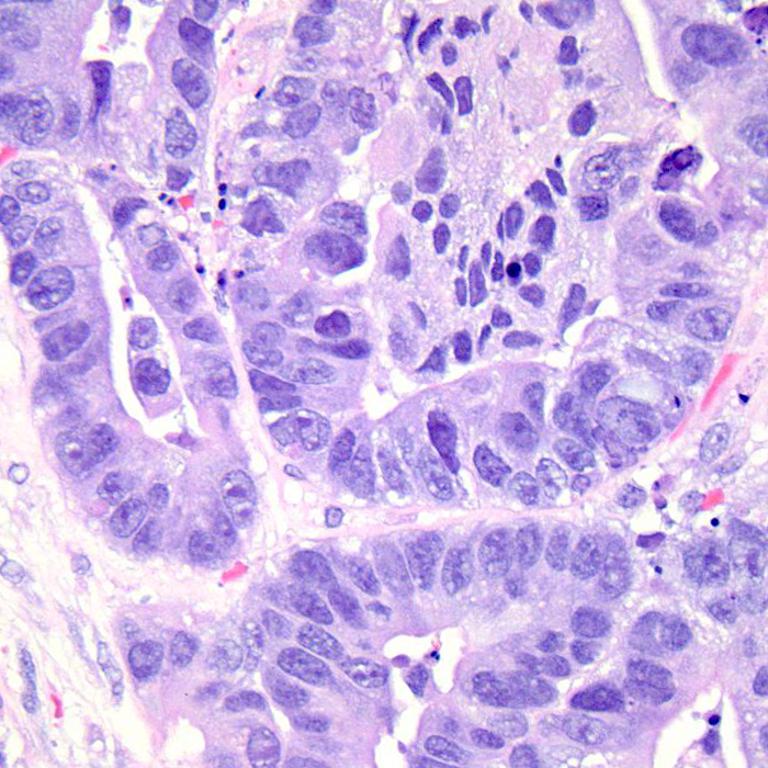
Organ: colon
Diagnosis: adenocarcinomas